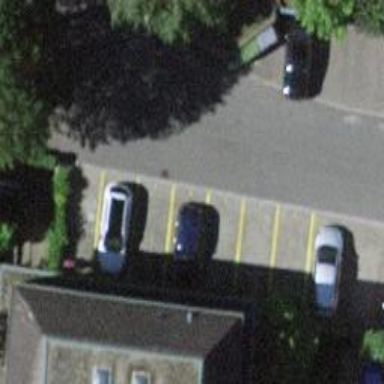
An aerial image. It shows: Bollard.